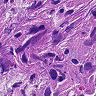
Metastatic tissue present: yes